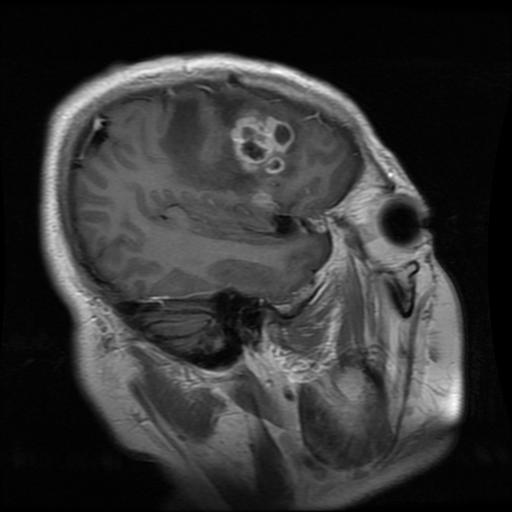
Label: glioma